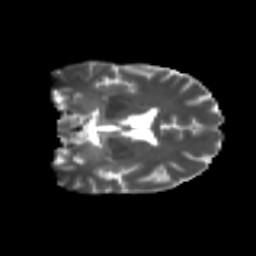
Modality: T2w
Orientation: coronal
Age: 64
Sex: male
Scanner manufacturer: ge
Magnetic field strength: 3 T
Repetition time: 7.8 s
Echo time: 0.0607 s